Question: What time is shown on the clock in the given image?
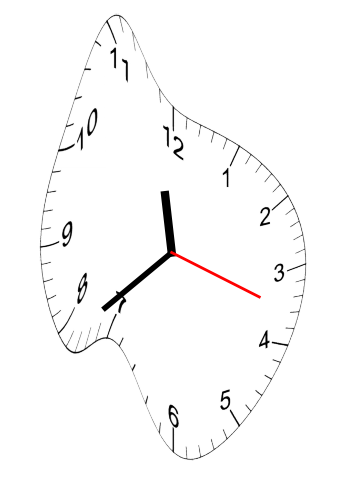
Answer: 11:38:18